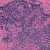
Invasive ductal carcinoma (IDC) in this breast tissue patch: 0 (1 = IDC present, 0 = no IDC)